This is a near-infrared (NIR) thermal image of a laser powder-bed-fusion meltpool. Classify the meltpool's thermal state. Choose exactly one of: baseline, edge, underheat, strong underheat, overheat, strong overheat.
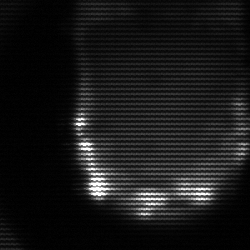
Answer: baseline